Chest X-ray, PA view. Patient: 44 years old, sex M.
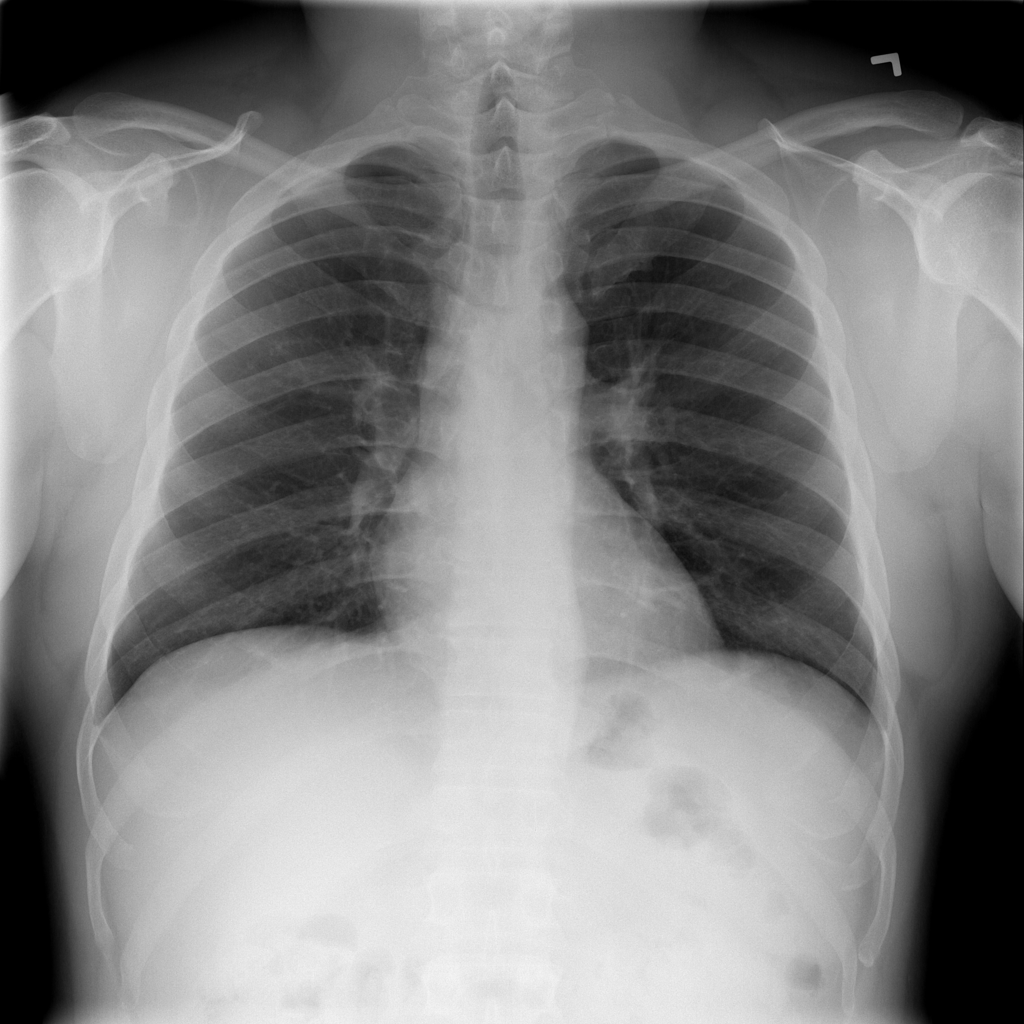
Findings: No Finding